Question: So I need a SQL query that calculates the percentage of salesmen(verkoper) that have an open order amount less then 600 euro.
I already made a sql query that gives me those numbers and for what I could see there were 4 out of 5 salesmen who had this. (So a percentage of 80%). Now I need to translate that query to a query that shows only that percentage, but I can't figure this out. Can someone help me with this solution?
The query that shows 5 salesmen with the total amount of open orders:
'''
SELECT mw.mdwnr, SUM(br.aantal*ap.prijs)
FROM bestelling bs
JOIN bestelregel br
ON bs.bestelnr = br.bestelnr
JOIN artikelprijs ap
ON ap.artikelnr = br.artikelnr
JOIN medewerker mw
ON bs.verkoper = mw.mdwnr
WHERE bs.besteldatum between begindatum and einddatum
AND bs.betaaldatum is null
GROUP BY mw.mdwnr
'''

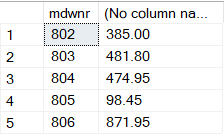
Answer: If I understand correctly, you can use your query as a subquery and do:
'''
select avg(case when col2 < 600 then 1.0 else 0 end) as ratio_orders_under_600
from (<your query here>) q;
'''